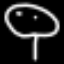
Label: mushroom